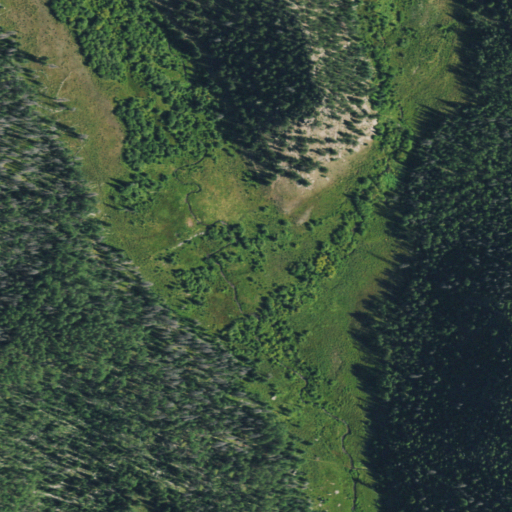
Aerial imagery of plain(s) in Colorado named Fish Park containing evergreen forest, woody wetlands, herbaceous wetlands, deciduous forest, grassland, and mixed forest